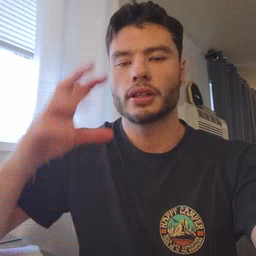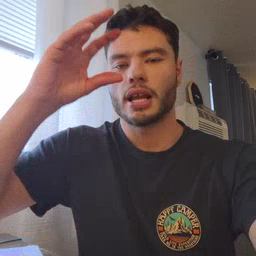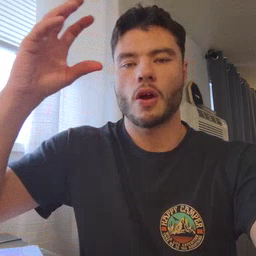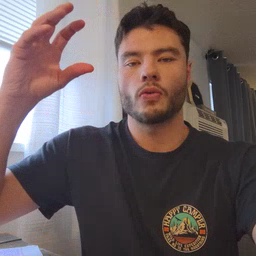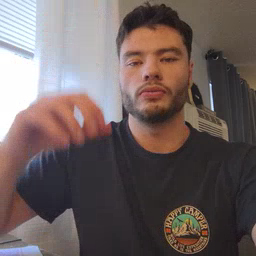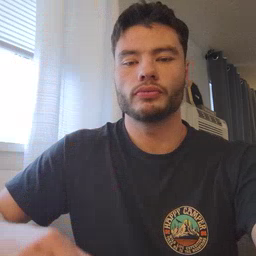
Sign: cloud